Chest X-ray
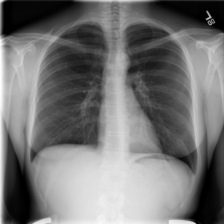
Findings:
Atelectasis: negative
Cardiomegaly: negative
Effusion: negative
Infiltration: negative
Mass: negative
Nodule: negative
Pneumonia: negative
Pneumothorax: negative
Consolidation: negative
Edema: negative
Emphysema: negative
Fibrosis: negative
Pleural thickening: negative
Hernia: negative